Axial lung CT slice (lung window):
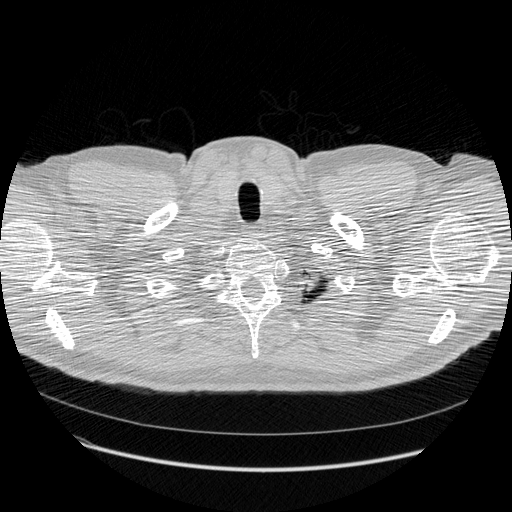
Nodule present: no